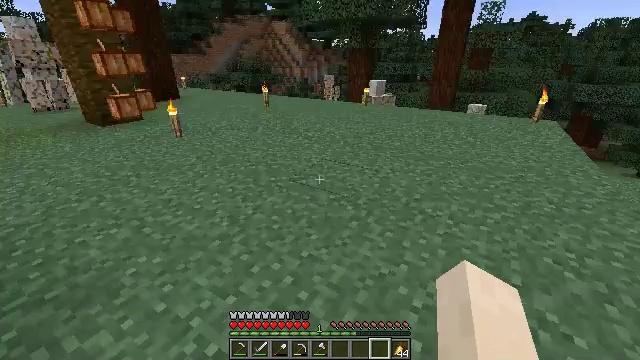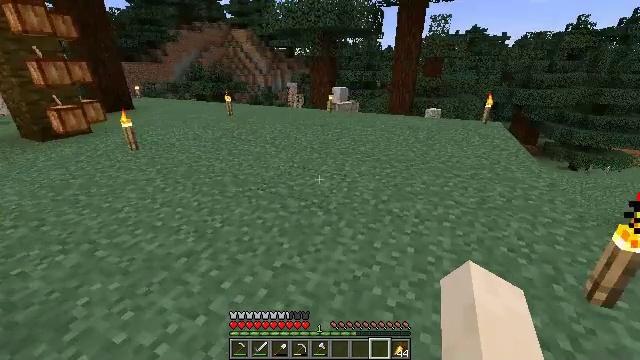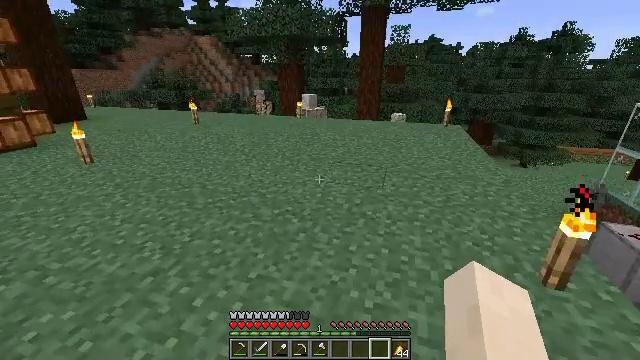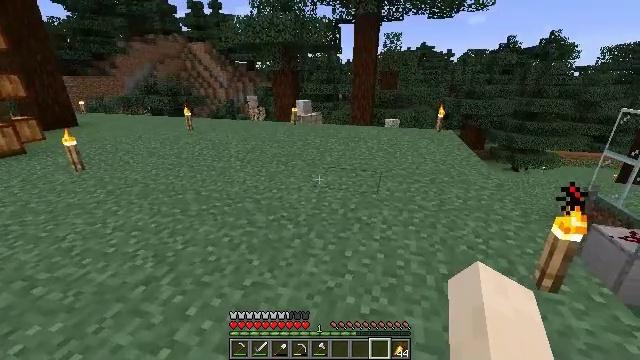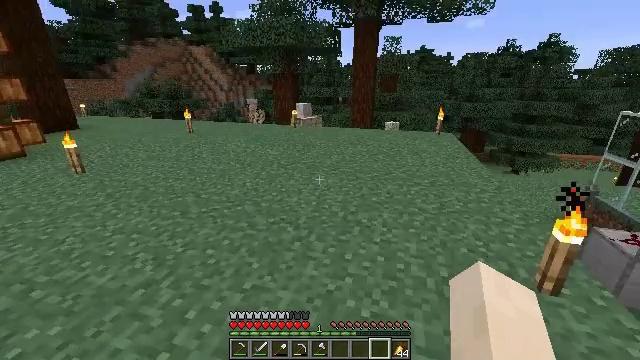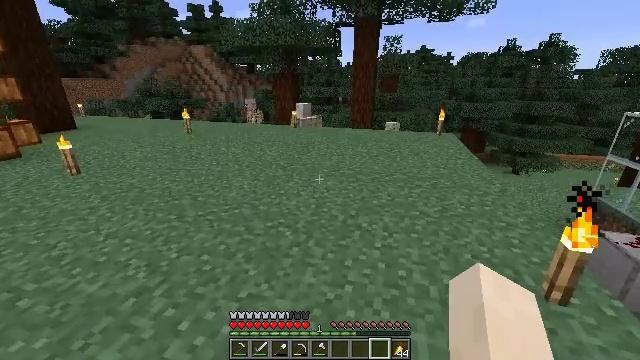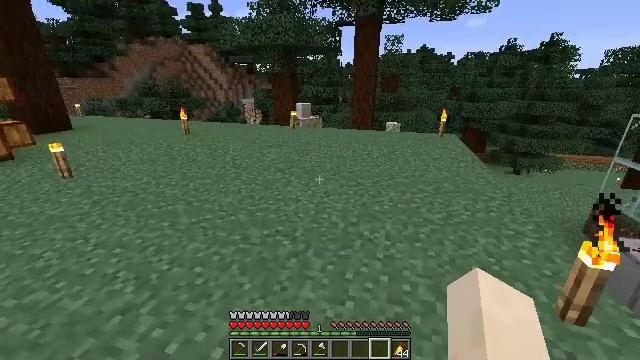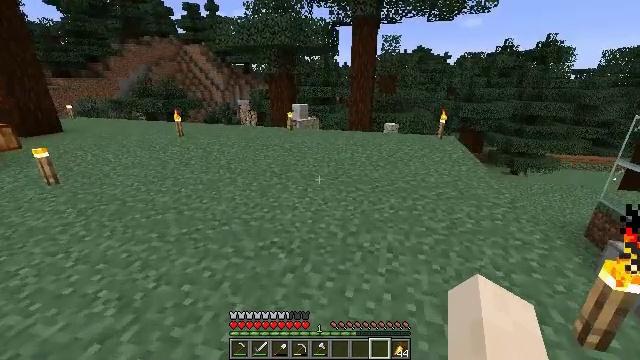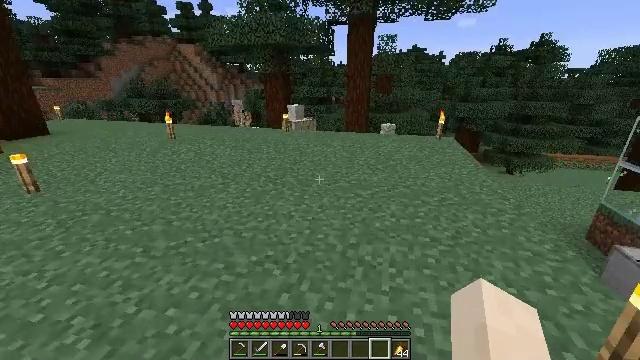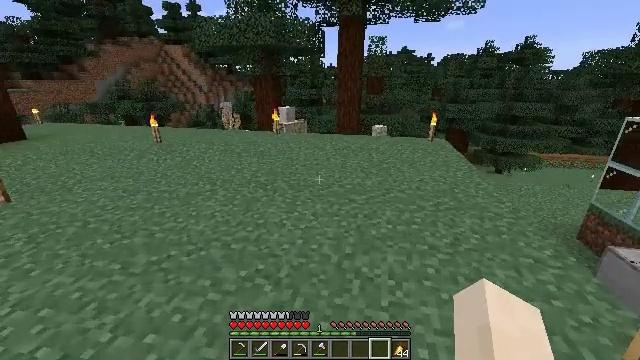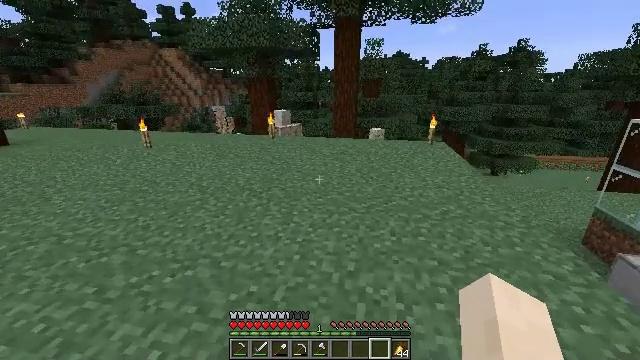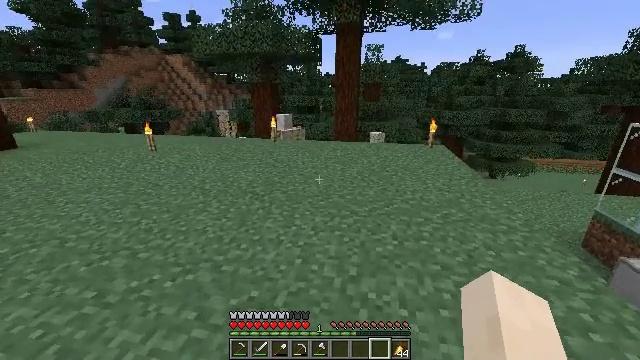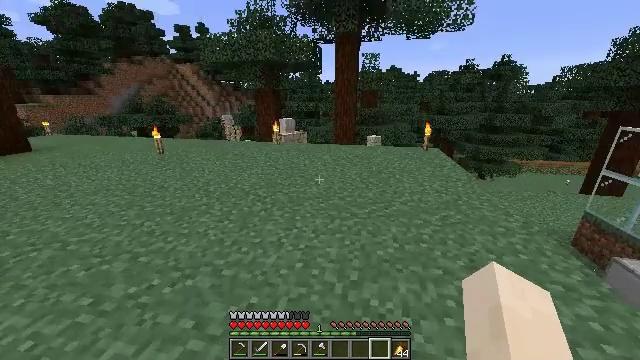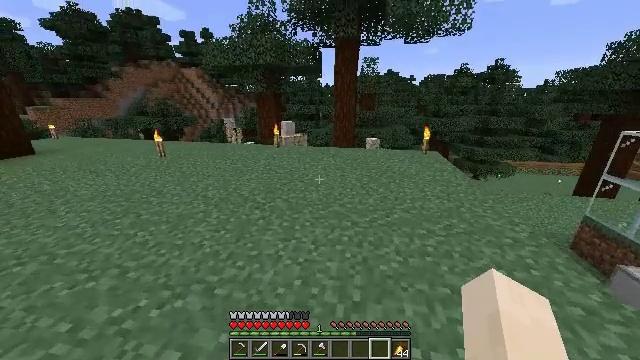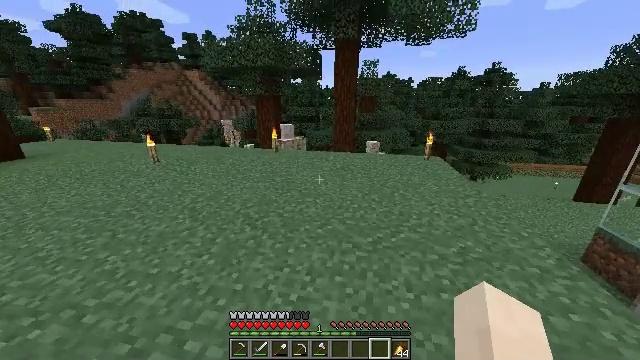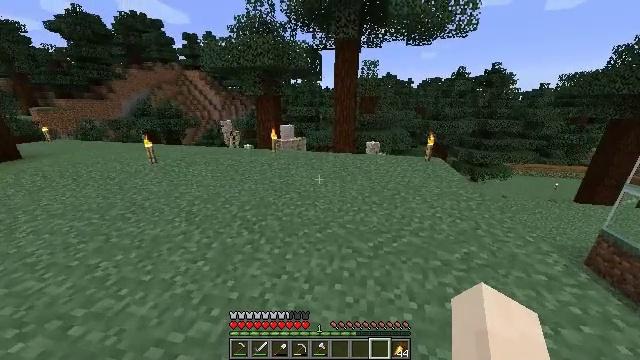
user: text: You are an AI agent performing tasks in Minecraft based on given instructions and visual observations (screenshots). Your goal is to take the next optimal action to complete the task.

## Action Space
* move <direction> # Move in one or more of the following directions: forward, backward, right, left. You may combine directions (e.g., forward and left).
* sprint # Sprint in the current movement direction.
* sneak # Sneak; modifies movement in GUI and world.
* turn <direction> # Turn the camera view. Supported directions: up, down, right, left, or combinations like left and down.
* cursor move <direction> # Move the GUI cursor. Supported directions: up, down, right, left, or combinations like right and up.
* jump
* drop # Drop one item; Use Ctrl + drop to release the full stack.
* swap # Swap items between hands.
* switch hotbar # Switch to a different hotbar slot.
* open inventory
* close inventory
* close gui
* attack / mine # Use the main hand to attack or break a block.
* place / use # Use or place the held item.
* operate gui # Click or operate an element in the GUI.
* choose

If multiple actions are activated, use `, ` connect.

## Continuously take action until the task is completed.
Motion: motion action
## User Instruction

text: Break the cocoa pod.
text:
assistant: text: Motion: turn right and up
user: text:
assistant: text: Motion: turn right and up
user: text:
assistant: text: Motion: turn right and up
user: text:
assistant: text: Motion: no_op
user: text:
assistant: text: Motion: move forward
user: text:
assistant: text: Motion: move forward
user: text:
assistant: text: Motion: move forward
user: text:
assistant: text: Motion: move forward
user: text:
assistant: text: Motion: move forward, turn right
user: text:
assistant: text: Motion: move forward, sprint
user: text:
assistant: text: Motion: move forward, sprint
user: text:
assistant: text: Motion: move forward, sprint
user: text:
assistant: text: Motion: move forward, sprint
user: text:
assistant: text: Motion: move forward, sprint
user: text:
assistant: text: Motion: move forward
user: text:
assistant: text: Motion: move forward
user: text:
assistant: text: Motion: move forward
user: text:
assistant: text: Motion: move forward
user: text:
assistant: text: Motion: move forward
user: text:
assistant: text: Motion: move forward
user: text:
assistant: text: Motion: move forward, sprint
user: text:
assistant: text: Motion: move forward, sprint
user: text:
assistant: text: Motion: move forward, sprint
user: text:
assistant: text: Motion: move forward, sprint
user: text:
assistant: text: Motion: move forward, sprint
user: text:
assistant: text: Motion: move forward
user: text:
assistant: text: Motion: move forward
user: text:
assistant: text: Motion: move forward
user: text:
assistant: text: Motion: move forward and move right, turn left
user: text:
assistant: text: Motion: move forward and move right, turn left